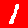
Digit: 1